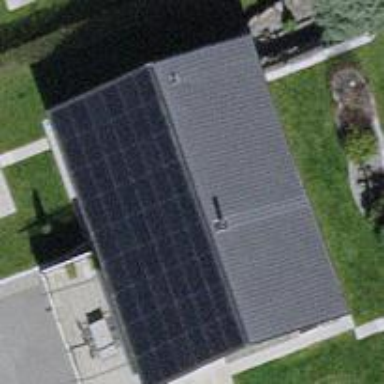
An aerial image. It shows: Solar power generator utilizing photovoltaic technology with solar photovoltaic panels.